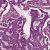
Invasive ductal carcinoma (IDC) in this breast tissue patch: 1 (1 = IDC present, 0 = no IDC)